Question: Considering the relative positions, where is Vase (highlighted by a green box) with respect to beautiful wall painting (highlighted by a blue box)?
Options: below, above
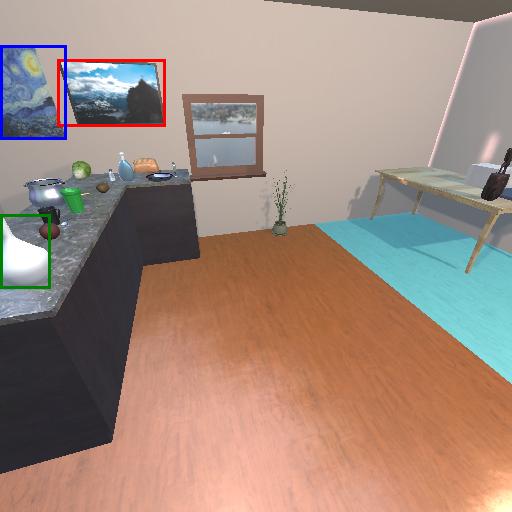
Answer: below